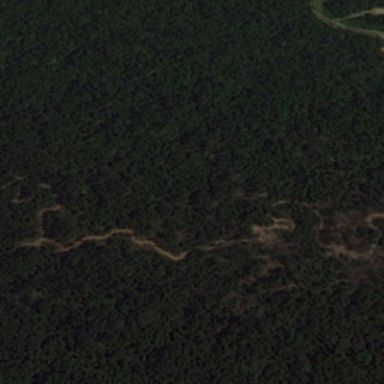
A small curved wild road is in a piece of green forest .